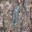
Label: 1